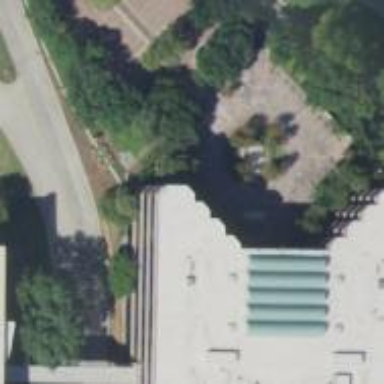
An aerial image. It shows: Bank building.